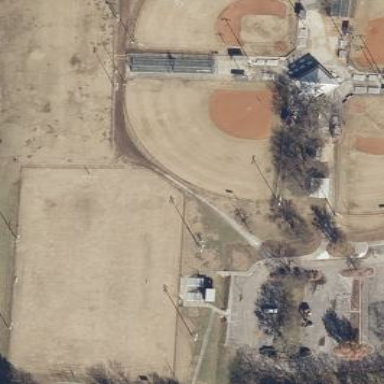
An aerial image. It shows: Baseball pitch surrounded by fence.